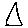
Label: triangle